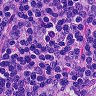
Metastatic tissue present: no